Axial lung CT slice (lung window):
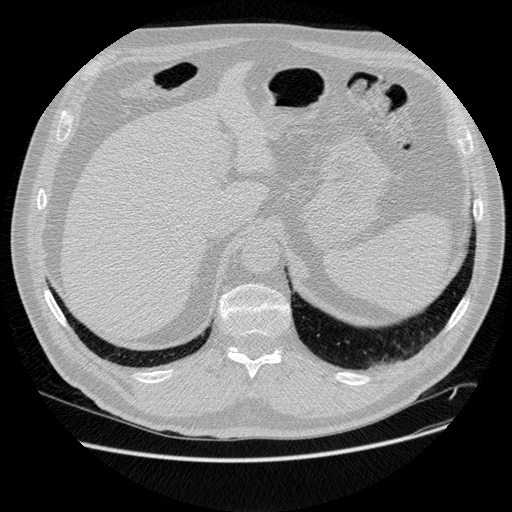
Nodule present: no